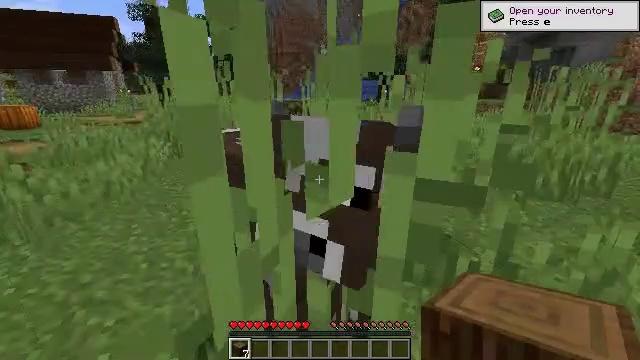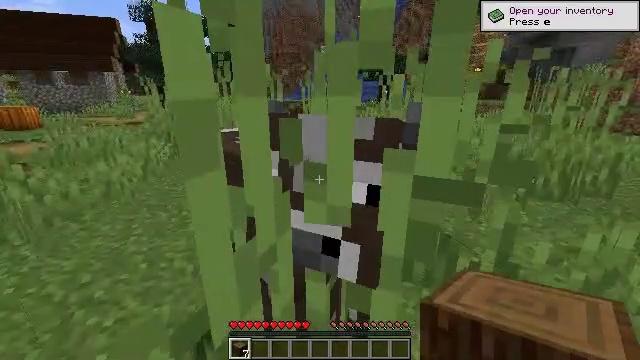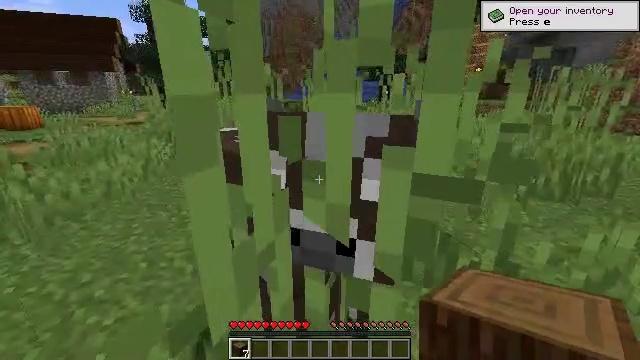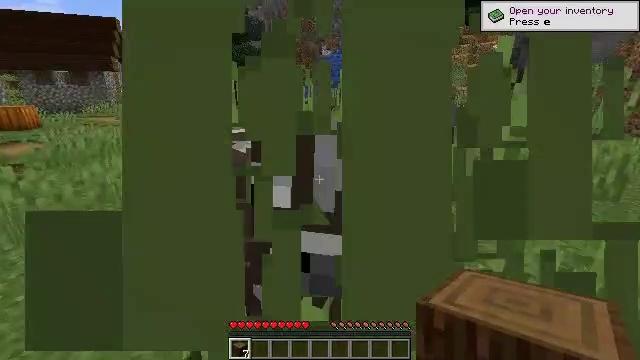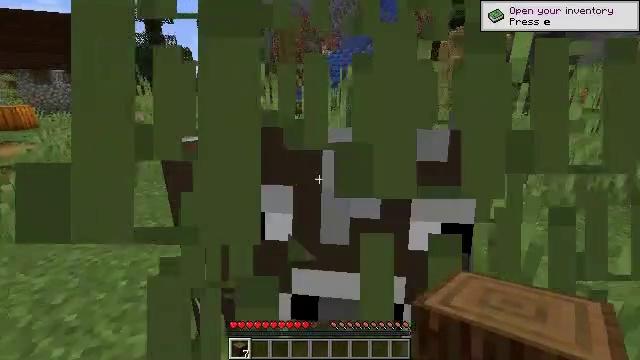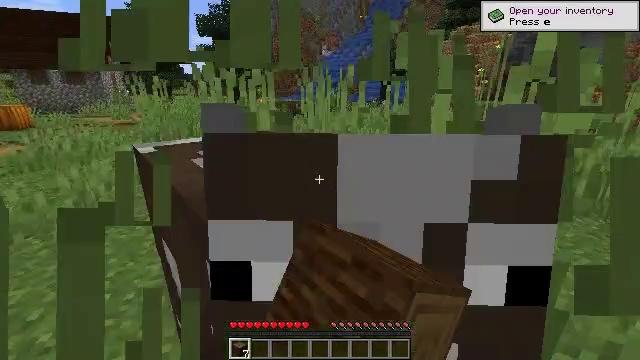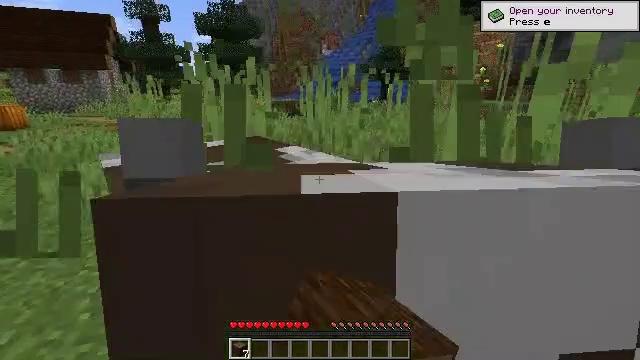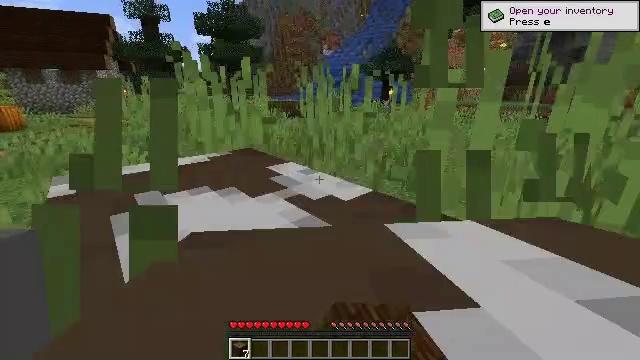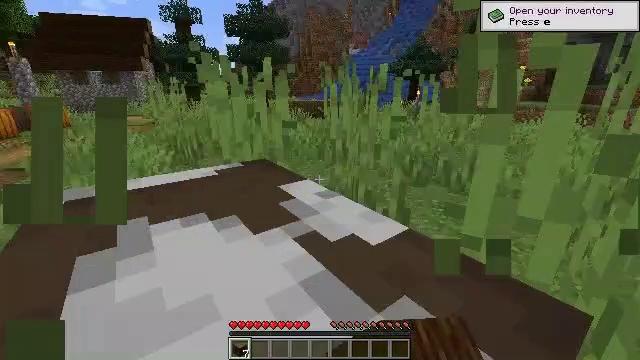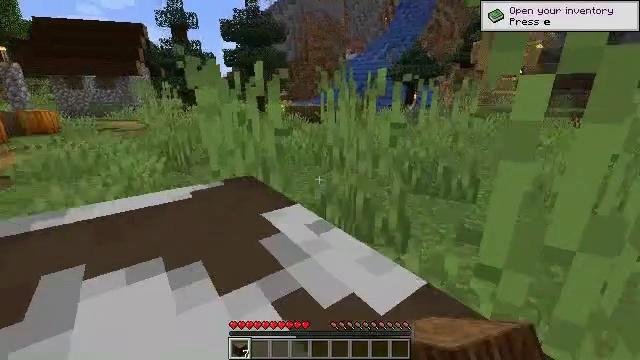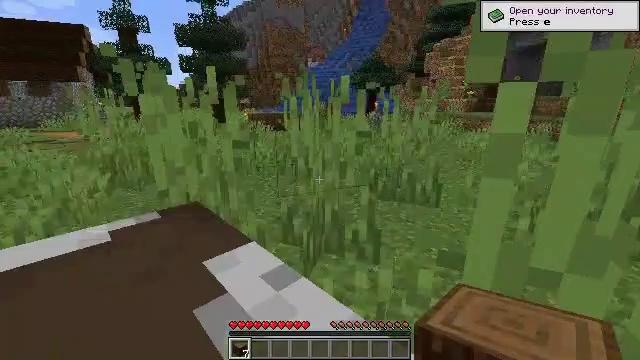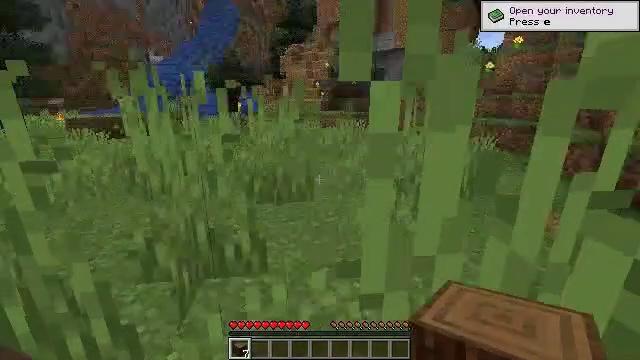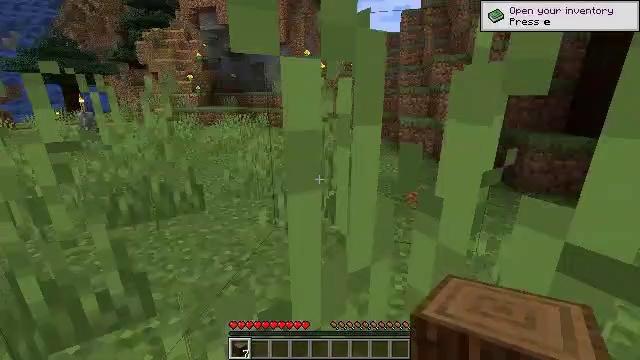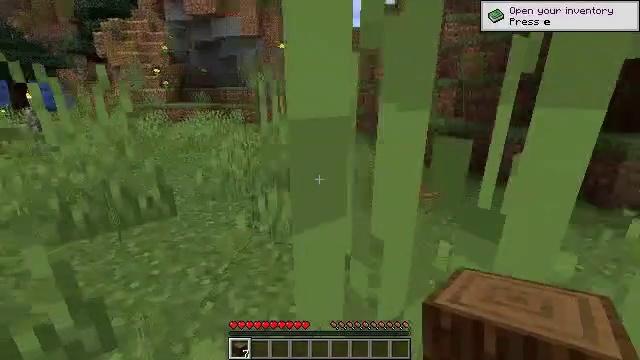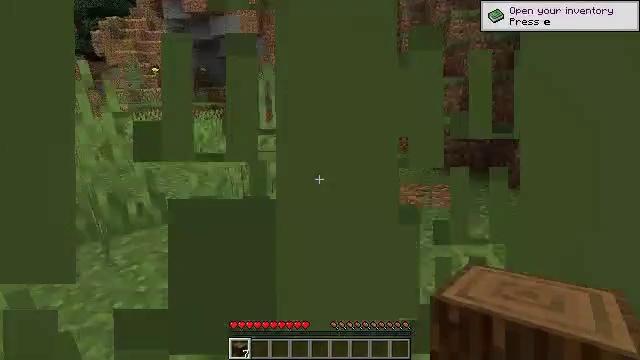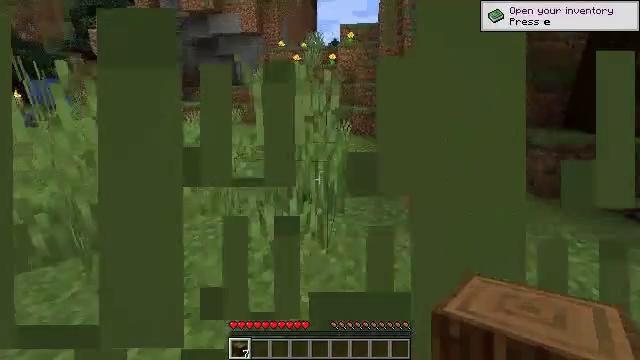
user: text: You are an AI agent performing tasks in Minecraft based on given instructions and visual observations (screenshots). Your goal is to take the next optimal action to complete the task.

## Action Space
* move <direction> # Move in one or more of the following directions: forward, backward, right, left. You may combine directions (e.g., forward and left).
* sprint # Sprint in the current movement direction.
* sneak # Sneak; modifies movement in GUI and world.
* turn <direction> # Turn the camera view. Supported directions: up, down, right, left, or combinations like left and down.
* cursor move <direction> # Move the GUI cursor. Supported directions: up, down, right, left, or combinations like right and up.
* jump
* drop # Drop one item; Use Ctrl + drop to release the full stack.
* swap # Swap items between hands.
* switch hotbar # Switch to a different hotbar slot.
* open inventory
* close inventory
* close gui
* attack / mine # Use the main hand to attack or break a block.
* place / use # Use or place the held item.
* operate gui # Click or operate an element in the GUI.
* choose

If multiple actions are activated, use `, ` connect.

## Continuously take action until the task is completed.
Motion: motion action
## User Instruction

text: Mine the grass in the plains.
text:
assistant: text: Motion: no_op
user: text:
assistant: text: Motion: move forward
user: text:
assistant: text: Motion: move forward, attack / mine
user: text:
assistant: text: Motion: move forward, attack / mine
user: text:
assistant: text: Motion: move forward, attack / mine
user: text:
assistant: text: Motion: move forward, attack / mine
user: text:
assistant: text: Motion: move forward, attack / mine
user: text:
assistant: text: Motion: move forward, turn left
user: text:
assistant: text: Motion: move forward
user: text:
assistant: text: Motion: move forward, turn right and up
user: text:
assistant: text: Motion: move forward, turn right
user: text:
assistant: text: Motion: move forward, turn right and down
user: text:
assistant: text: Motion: move forward, turn right and down
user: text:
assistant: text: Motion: move forward, attack / mine
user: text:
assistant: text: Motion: move forward, attack / mine
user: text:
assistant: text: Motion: attack / mine
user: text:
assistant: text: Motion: no_op
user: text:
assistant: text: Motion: turn left and down
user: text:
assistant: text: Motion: turn left and down
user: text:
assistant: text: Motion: turn left and down
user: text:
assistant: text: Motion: no_op
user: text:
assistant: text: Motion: attack / mine
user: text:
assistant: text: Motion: turn right and up, attack / mine
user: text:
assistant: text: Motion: turn right and up, attack / mine
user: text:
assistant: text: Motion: turn right and up
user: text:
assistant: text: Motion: move back, turn right and up
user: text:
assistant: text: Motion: move back, turn right and up
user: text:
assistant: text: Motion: move back, turn right and up
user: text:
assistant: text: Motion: move back
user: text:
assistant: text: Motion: move back, turn right